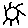
Label: sun